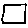
Label: square